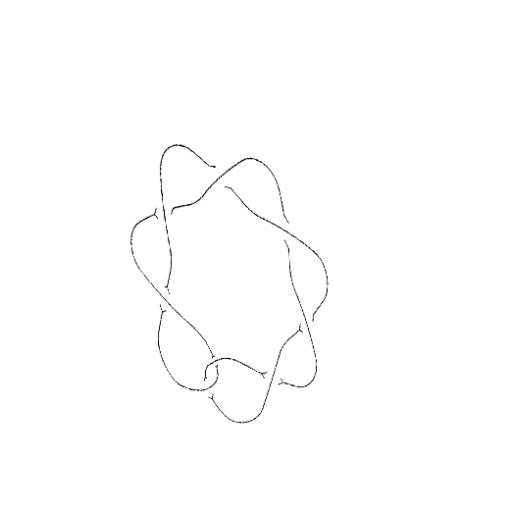
Crossing number: 8